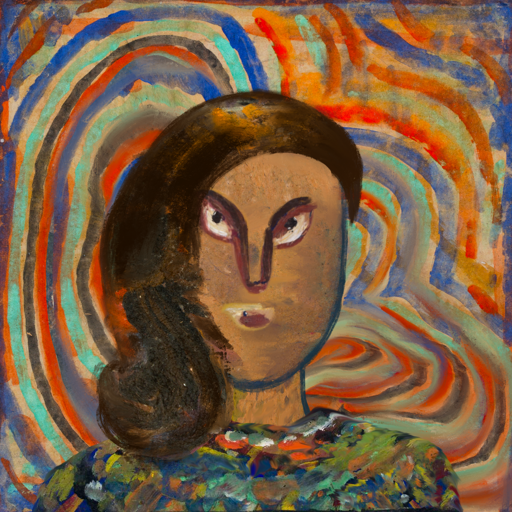
Background: Sisters, Head And Neck Front: In_The_Sun, Face Front: After_Raid, Bust: An_Impression, Hair Front: Gypsy_Queen, Head Accessory: Blank, Second Necklace: Blank, Necklace: Blank, Baby: Blank